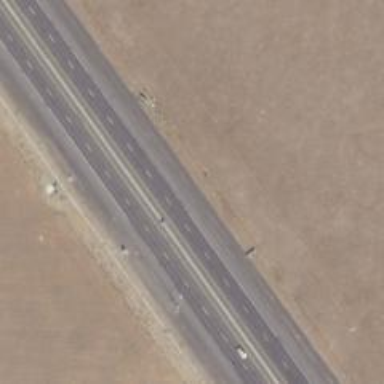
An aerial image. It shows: This image shows trunk highway that functions as expressway.